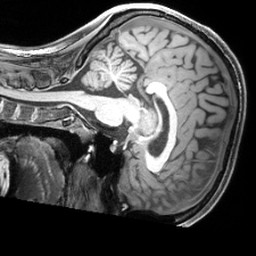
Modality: T1w
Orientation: sagittal